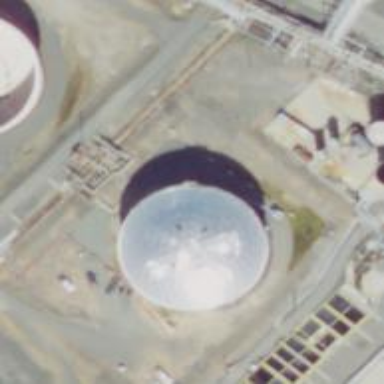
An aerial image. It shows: Storage tank building.